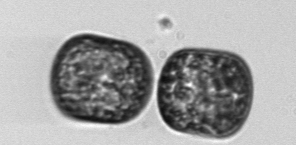
Label: Thalassiosira